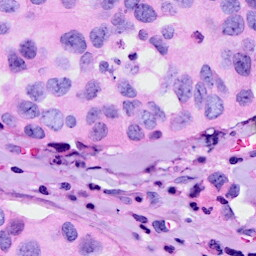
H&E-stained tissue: Breast